Field crop: maize
Growth stage: 2
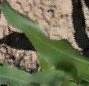
Species: maize